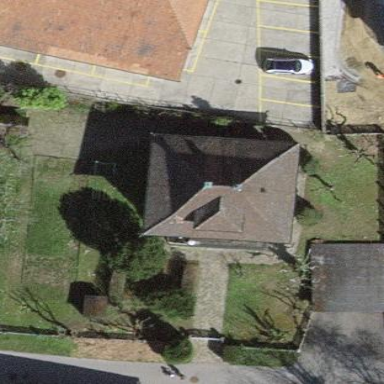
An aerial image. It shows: Building with hipped roof.